Question: I would like to create a layout like this.

I don't know how add the events to the timeline. I've done my timeline with a ListView. The events can be of 1h, 1,5h, 2h, 2.5h, .... and I don't know which kind of view, and how add to the timeline.
Any idea or example?
Thank you!
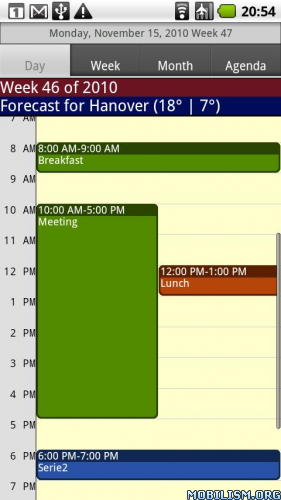
Answer: The <URL> has a similar UI, which you can try reusing.